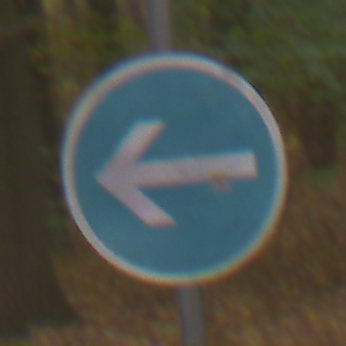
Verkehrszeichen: VorgeschriebeneFahrtrichtungHierLinks
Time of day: Midday
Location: Outdoor (Nature)
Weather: Overcast
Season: NotSpecified
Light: Natural